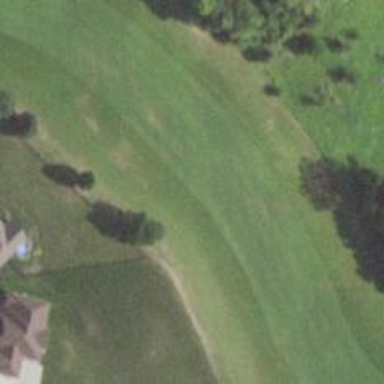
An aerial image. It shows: Golf rough area.